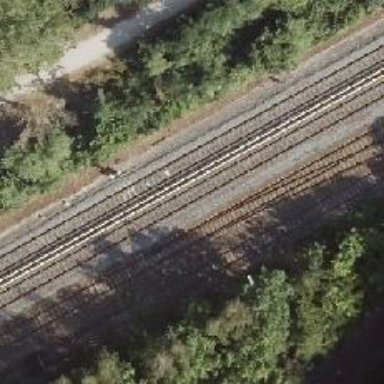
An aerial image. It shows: Railway signal.